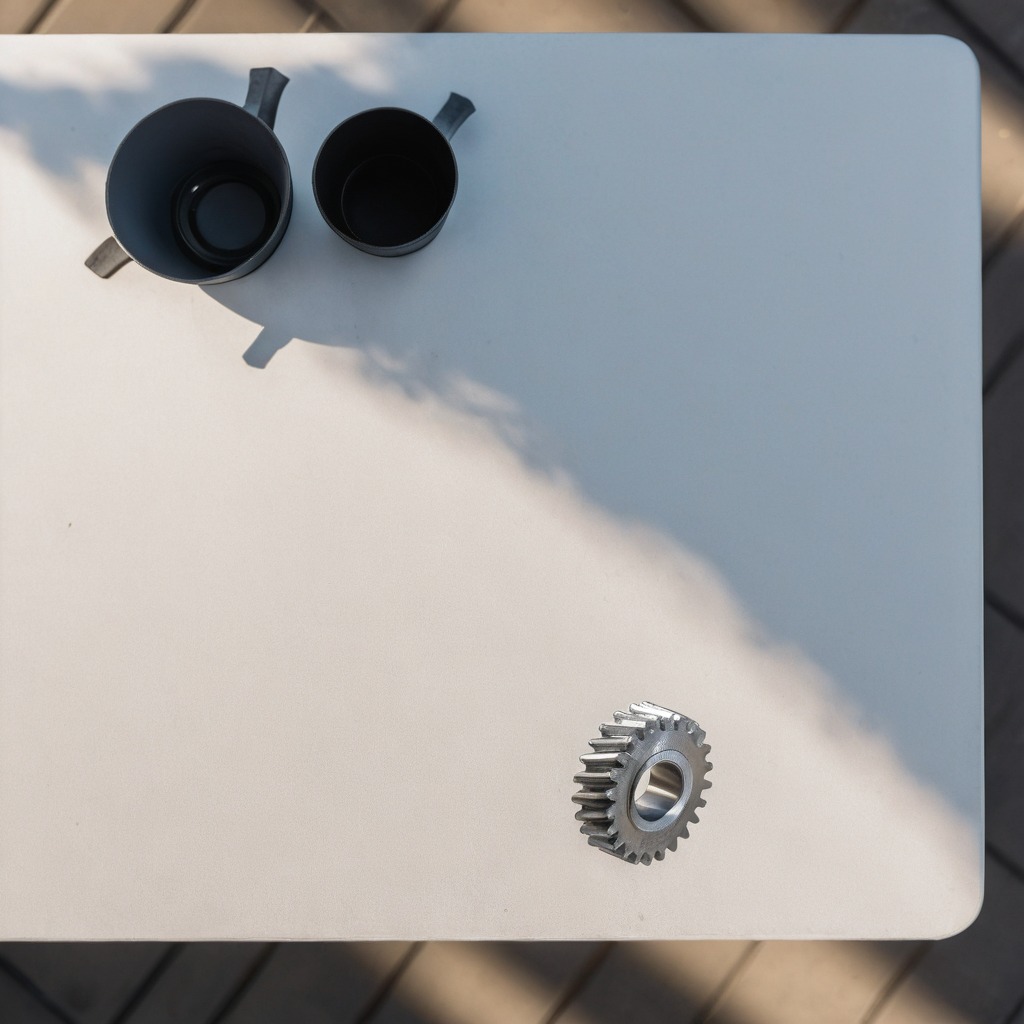
A steel gear with teeth is lying on the table.